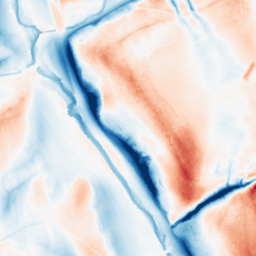
Category: classical
Decomposition family: gaussian_anisotropic
Decomposition parameters: sigma_x: 20
sigma_y: 2
Upsampling method: quintic
Upsampling parameters: scale: 2
Upsampling scale: 2